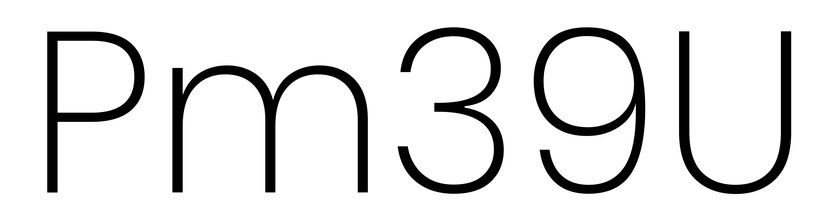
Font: Poppins-ExtraLight